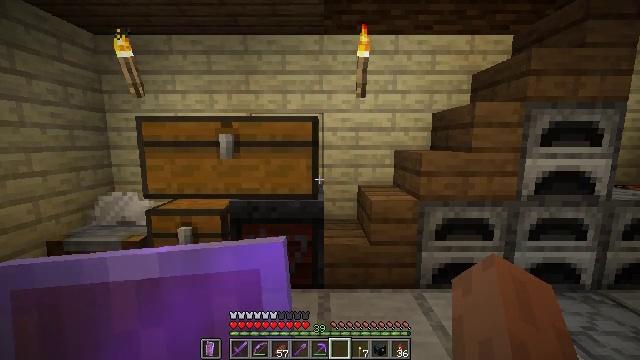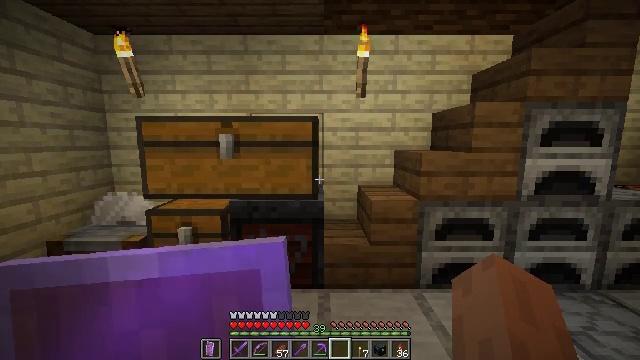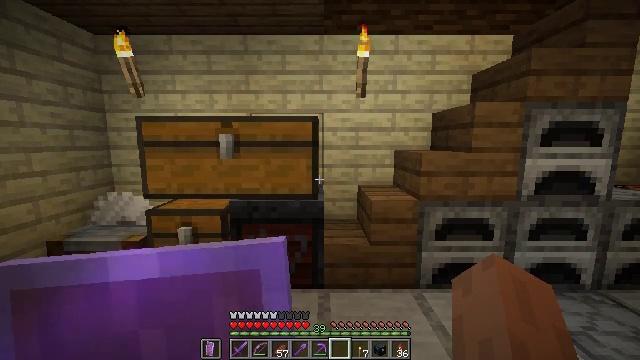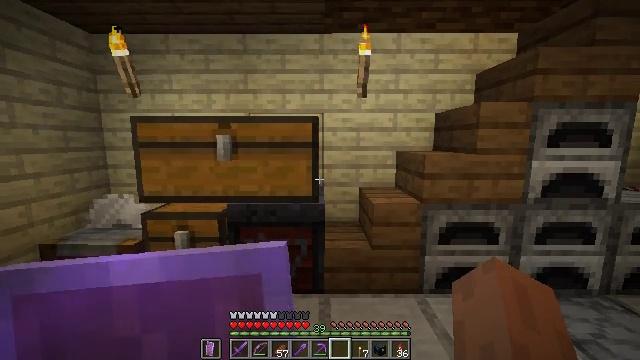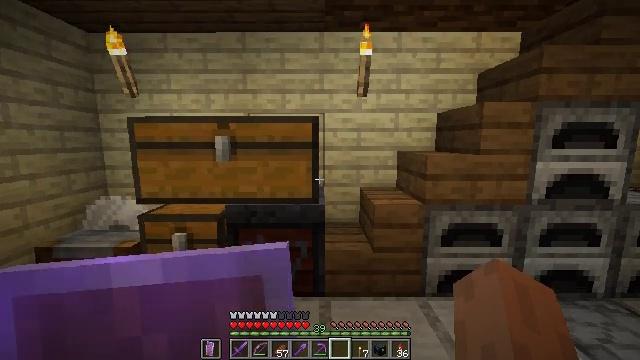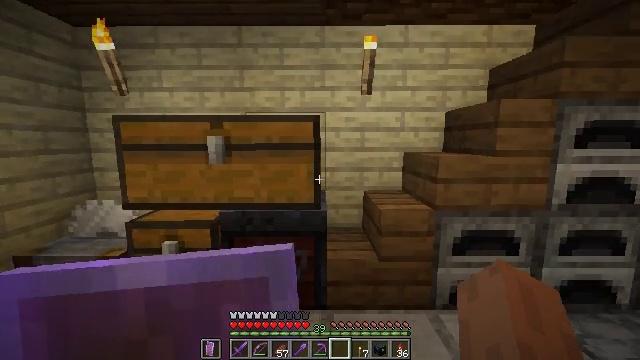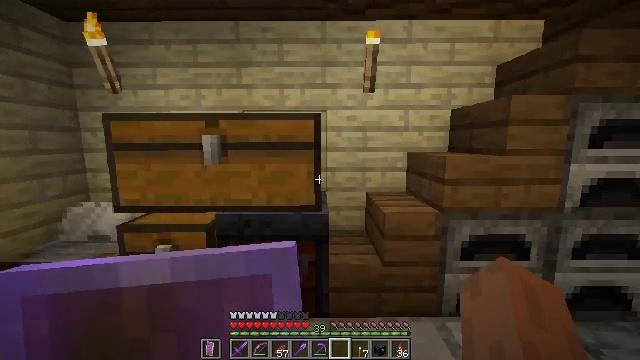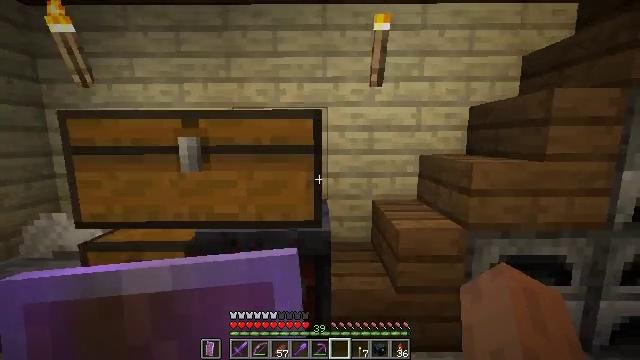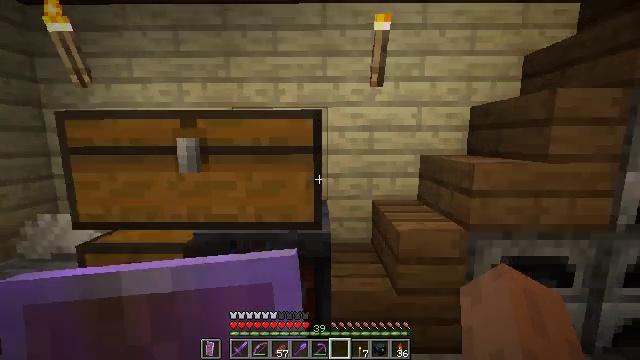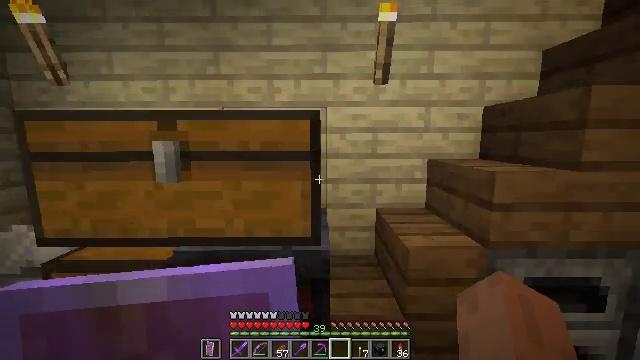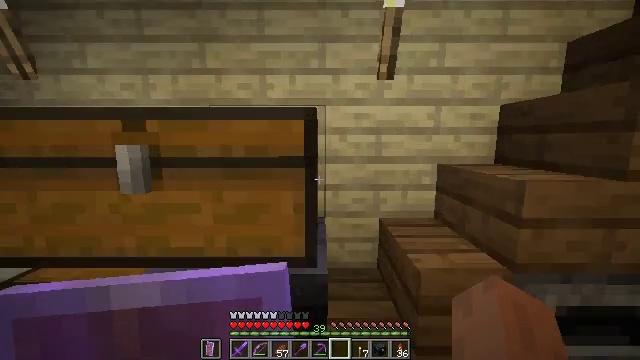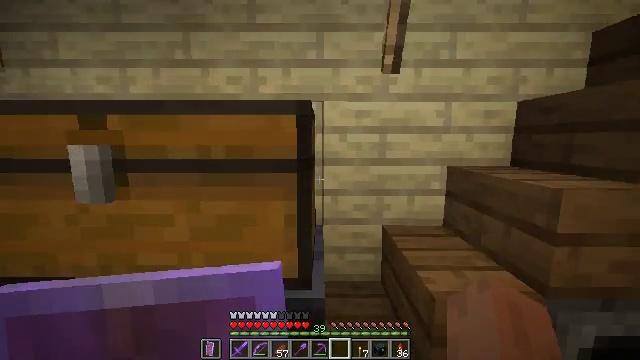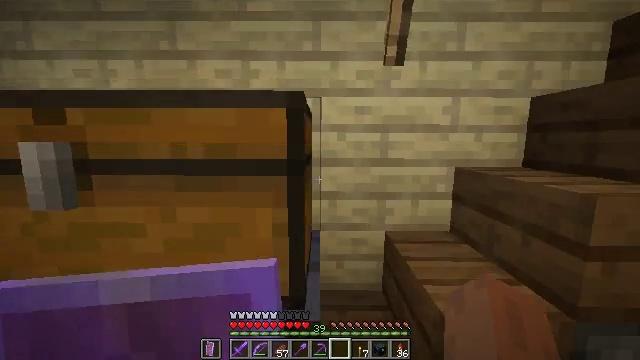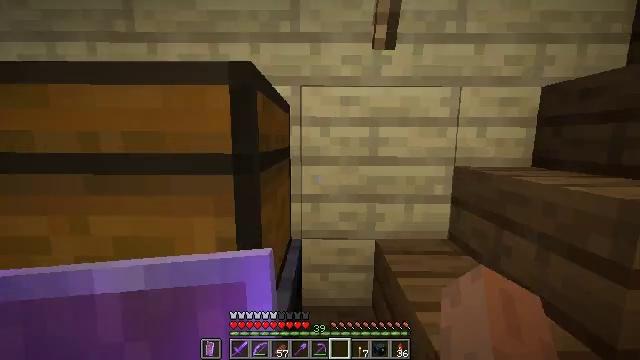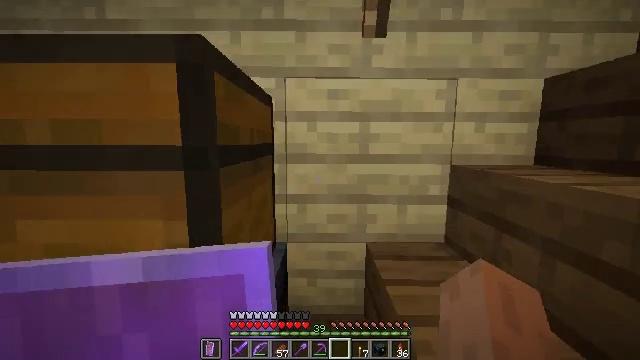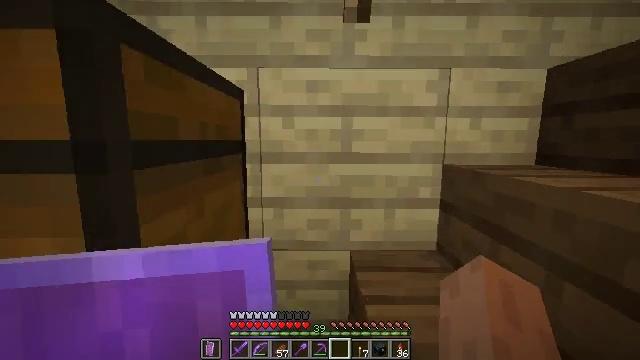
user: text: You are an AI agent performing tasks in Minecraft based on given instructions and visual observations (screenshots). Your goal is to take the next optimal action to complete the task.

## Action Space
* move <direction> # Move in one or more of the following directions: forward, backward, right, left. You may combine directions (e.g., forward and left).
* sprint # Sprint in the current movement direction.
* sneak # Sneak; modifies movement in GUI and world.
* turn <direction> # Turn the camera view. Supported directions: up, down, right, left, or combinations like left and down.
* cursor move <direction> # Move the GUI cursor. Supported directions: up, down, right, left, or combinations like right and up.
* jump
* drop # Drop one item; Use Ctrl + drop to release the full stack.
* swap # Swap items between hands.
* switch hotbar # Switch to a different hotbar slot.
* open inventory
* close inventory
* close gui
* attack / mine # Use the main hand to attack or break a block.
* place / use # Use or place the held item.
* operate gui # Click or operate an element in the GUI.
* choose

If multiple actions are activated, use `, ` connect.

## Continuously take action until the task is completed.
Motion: motion action
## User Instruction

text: Create glass by smelting sand.
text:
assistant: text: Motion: no_op
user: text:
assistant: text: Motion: no_op
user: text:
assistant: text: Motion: move forward
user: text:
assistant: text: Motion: move forward
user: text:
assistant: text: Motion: move forward
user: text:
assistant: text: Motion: move forward
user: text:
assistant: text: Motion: move forward
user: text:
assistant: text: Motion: move forward
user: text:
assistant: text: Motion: move forward
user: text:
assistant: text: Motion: move forward
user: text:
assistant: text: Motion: move forward
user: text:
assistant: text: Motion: move forward and move right
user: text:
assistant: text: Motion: move forward and move right
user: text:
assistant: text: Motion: move forward and move right
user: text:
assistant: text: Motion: move forward
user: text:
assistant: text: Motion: move forward, sprint
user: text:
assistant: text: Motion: move forward, sprint
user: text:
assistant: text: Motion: move forward, sprint
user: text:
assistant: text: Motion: move forward, sprint, jump
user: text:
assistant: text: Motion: move forward, sprint, jump
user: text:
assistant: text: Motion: move forward, sprint, jump
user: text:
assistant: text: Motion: move forward, sprint, jump
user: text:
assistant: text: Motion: move forward, sprint
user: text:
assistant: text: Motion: move forward, sprint
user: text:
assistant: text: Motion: move forward, sprint
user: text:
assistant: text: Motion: move forward, sprint
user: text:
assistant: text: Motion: move forward, sprint, turn right
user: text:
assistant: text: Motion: move forward, sprint, turn right and down
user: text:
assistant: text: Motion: move forward, sprint, turn right and up
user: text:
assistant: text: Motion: move forward, sprint, turn right and up